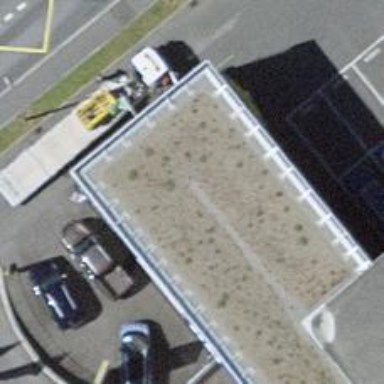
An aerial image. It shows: Car shop.